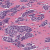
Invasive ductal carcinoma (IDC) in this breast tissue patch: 1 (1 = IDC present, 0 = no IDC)